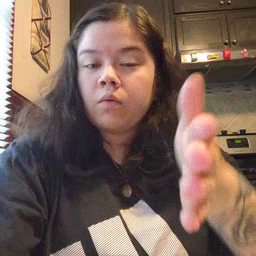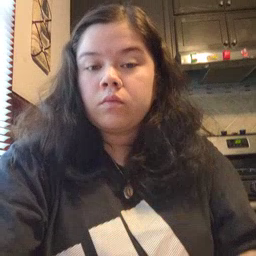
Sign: will